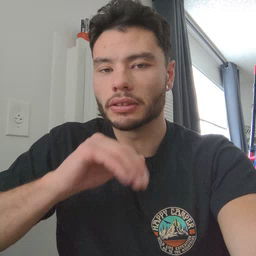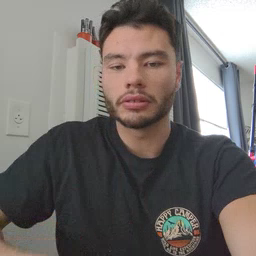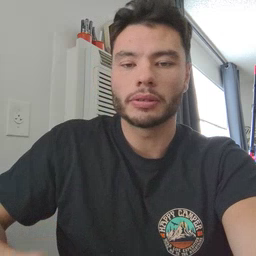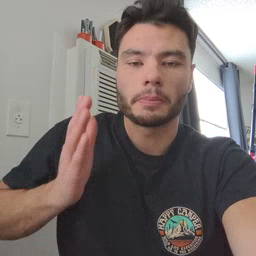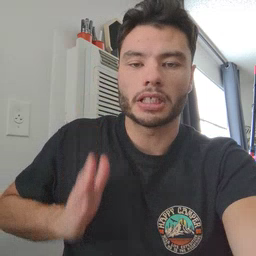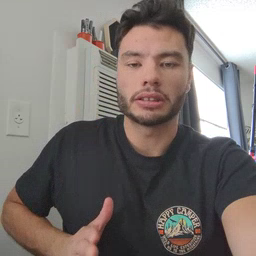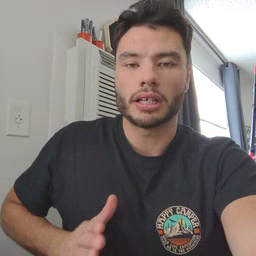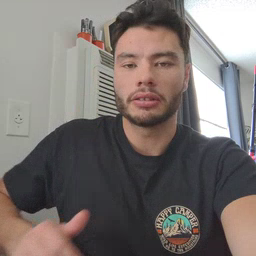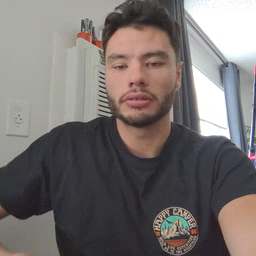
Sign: beside